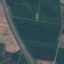
Land use / land cover: Highway